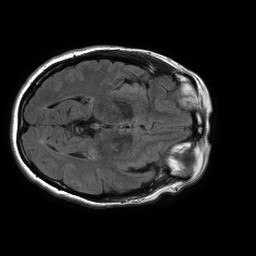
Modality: FLAIR
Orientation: axial
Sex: female
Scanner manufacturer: philips
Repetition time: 11 s
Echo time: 0.125 s